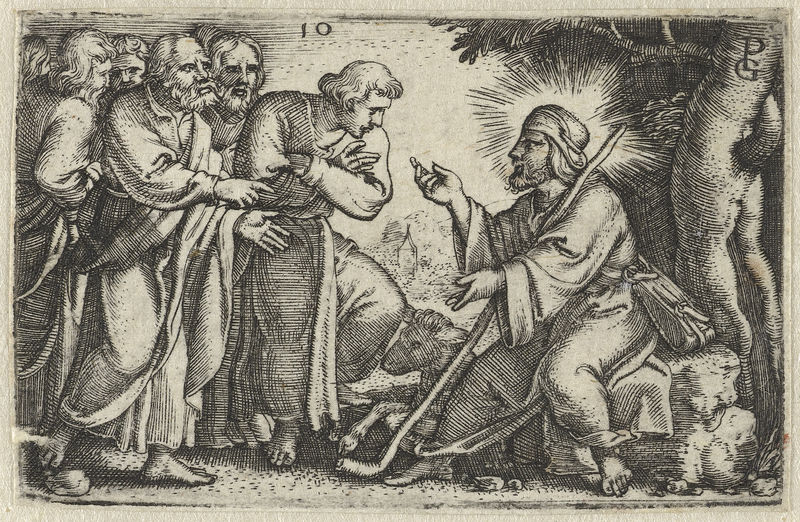
Titel: Christus spreekt met de discipelen over de Goede Herder
Künstler: Georg Pencz
Standort: Amsterdam
Institution: Rijksmuseum
Schlagwörter: christ, gravure, arbre, rocher, chemin, berger, encre, miracle, jesus, hommes, rencontre, agneau, auréole, disciples, parole, discipples